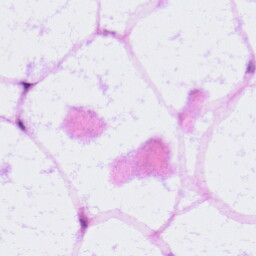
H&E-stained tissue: LymphNode